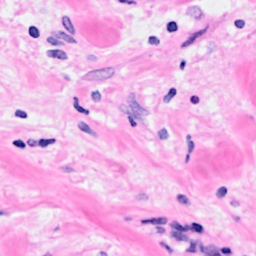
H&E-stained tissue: Breast